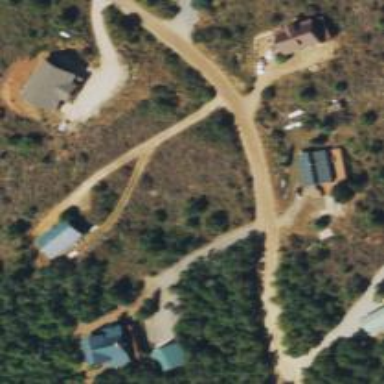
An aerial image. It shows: Driveway.